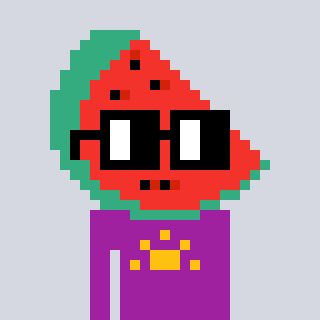
a pixel art character with square black glasses, a watermelon-shaped head and a magenta-colored body on a cool background